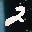
Label: 2